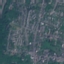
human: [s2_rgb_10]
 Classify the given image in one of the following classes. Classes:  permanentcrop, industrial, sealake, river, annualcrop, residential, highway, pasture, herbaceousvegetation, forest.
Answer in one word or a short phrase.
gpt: Residential